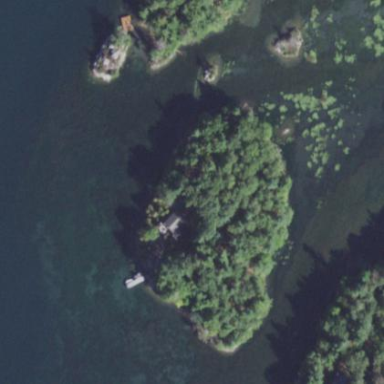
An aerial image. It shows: Islet covered with woodland.